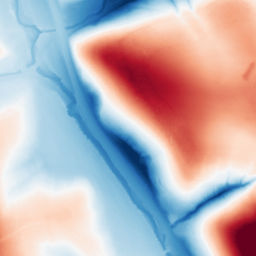
Category: classical
Decomposition family: gaussian_anisotropic
Decomposition parameters: sigma_x: 50
sigma_y: 50
Upsampling method: sinc_hamming
Upsampling parameters: scale: 2
kernel_size: 16
Upsampling scale: 2